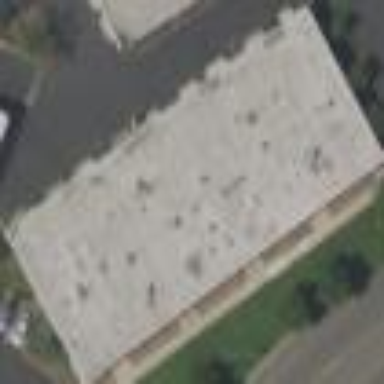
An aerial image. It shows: Commercial building.